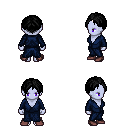
a pixel art fantasy rpg character, female body template, dark elf, purple skin, blue robe, white pants, black parted hairstyle, maroon shoes, four views (front, back, left, right), 2x2 character sprite sheet, small pixel art, hard edges, no anti-aliasing